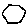
Label: hexagon